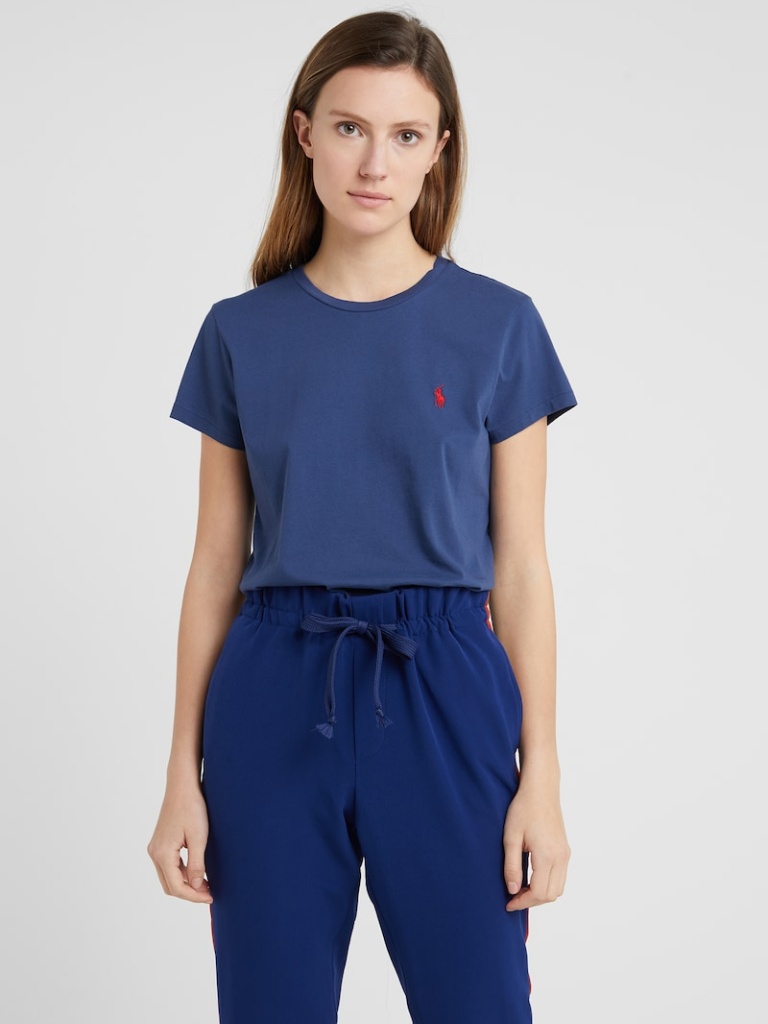
cotton relaxed short sleeve hip length Fully Tucked in crew t-shirt